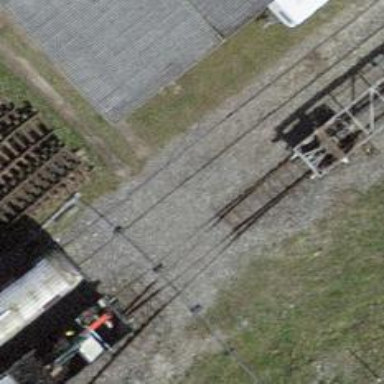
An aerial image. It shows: Railway switch.